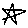
Label: star